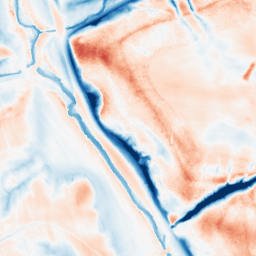
Category: classical
Decomposition family: gaussian_anisotropic
Decomposition parameters: sigma_x: 10
sigma_y: 10
Upsampling method: bicubic
Upsampling parameters: scale: 8
Upsampling scale: 8